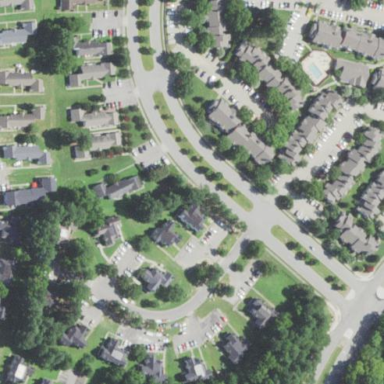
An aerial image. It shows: Residential area within neighborhood.